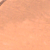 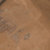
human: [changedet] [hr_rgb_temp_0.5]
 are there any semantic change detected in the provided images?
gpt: A few buildings appeared in the desert.